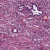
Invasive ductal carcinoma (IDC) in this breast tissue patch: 1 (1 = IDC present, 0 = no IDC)